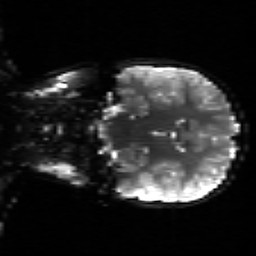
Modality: sbref
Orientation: coronal
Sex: male
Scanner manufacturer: siemens
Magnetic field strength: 3 T
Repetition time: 5 s
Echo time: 0.071 s